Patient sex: F
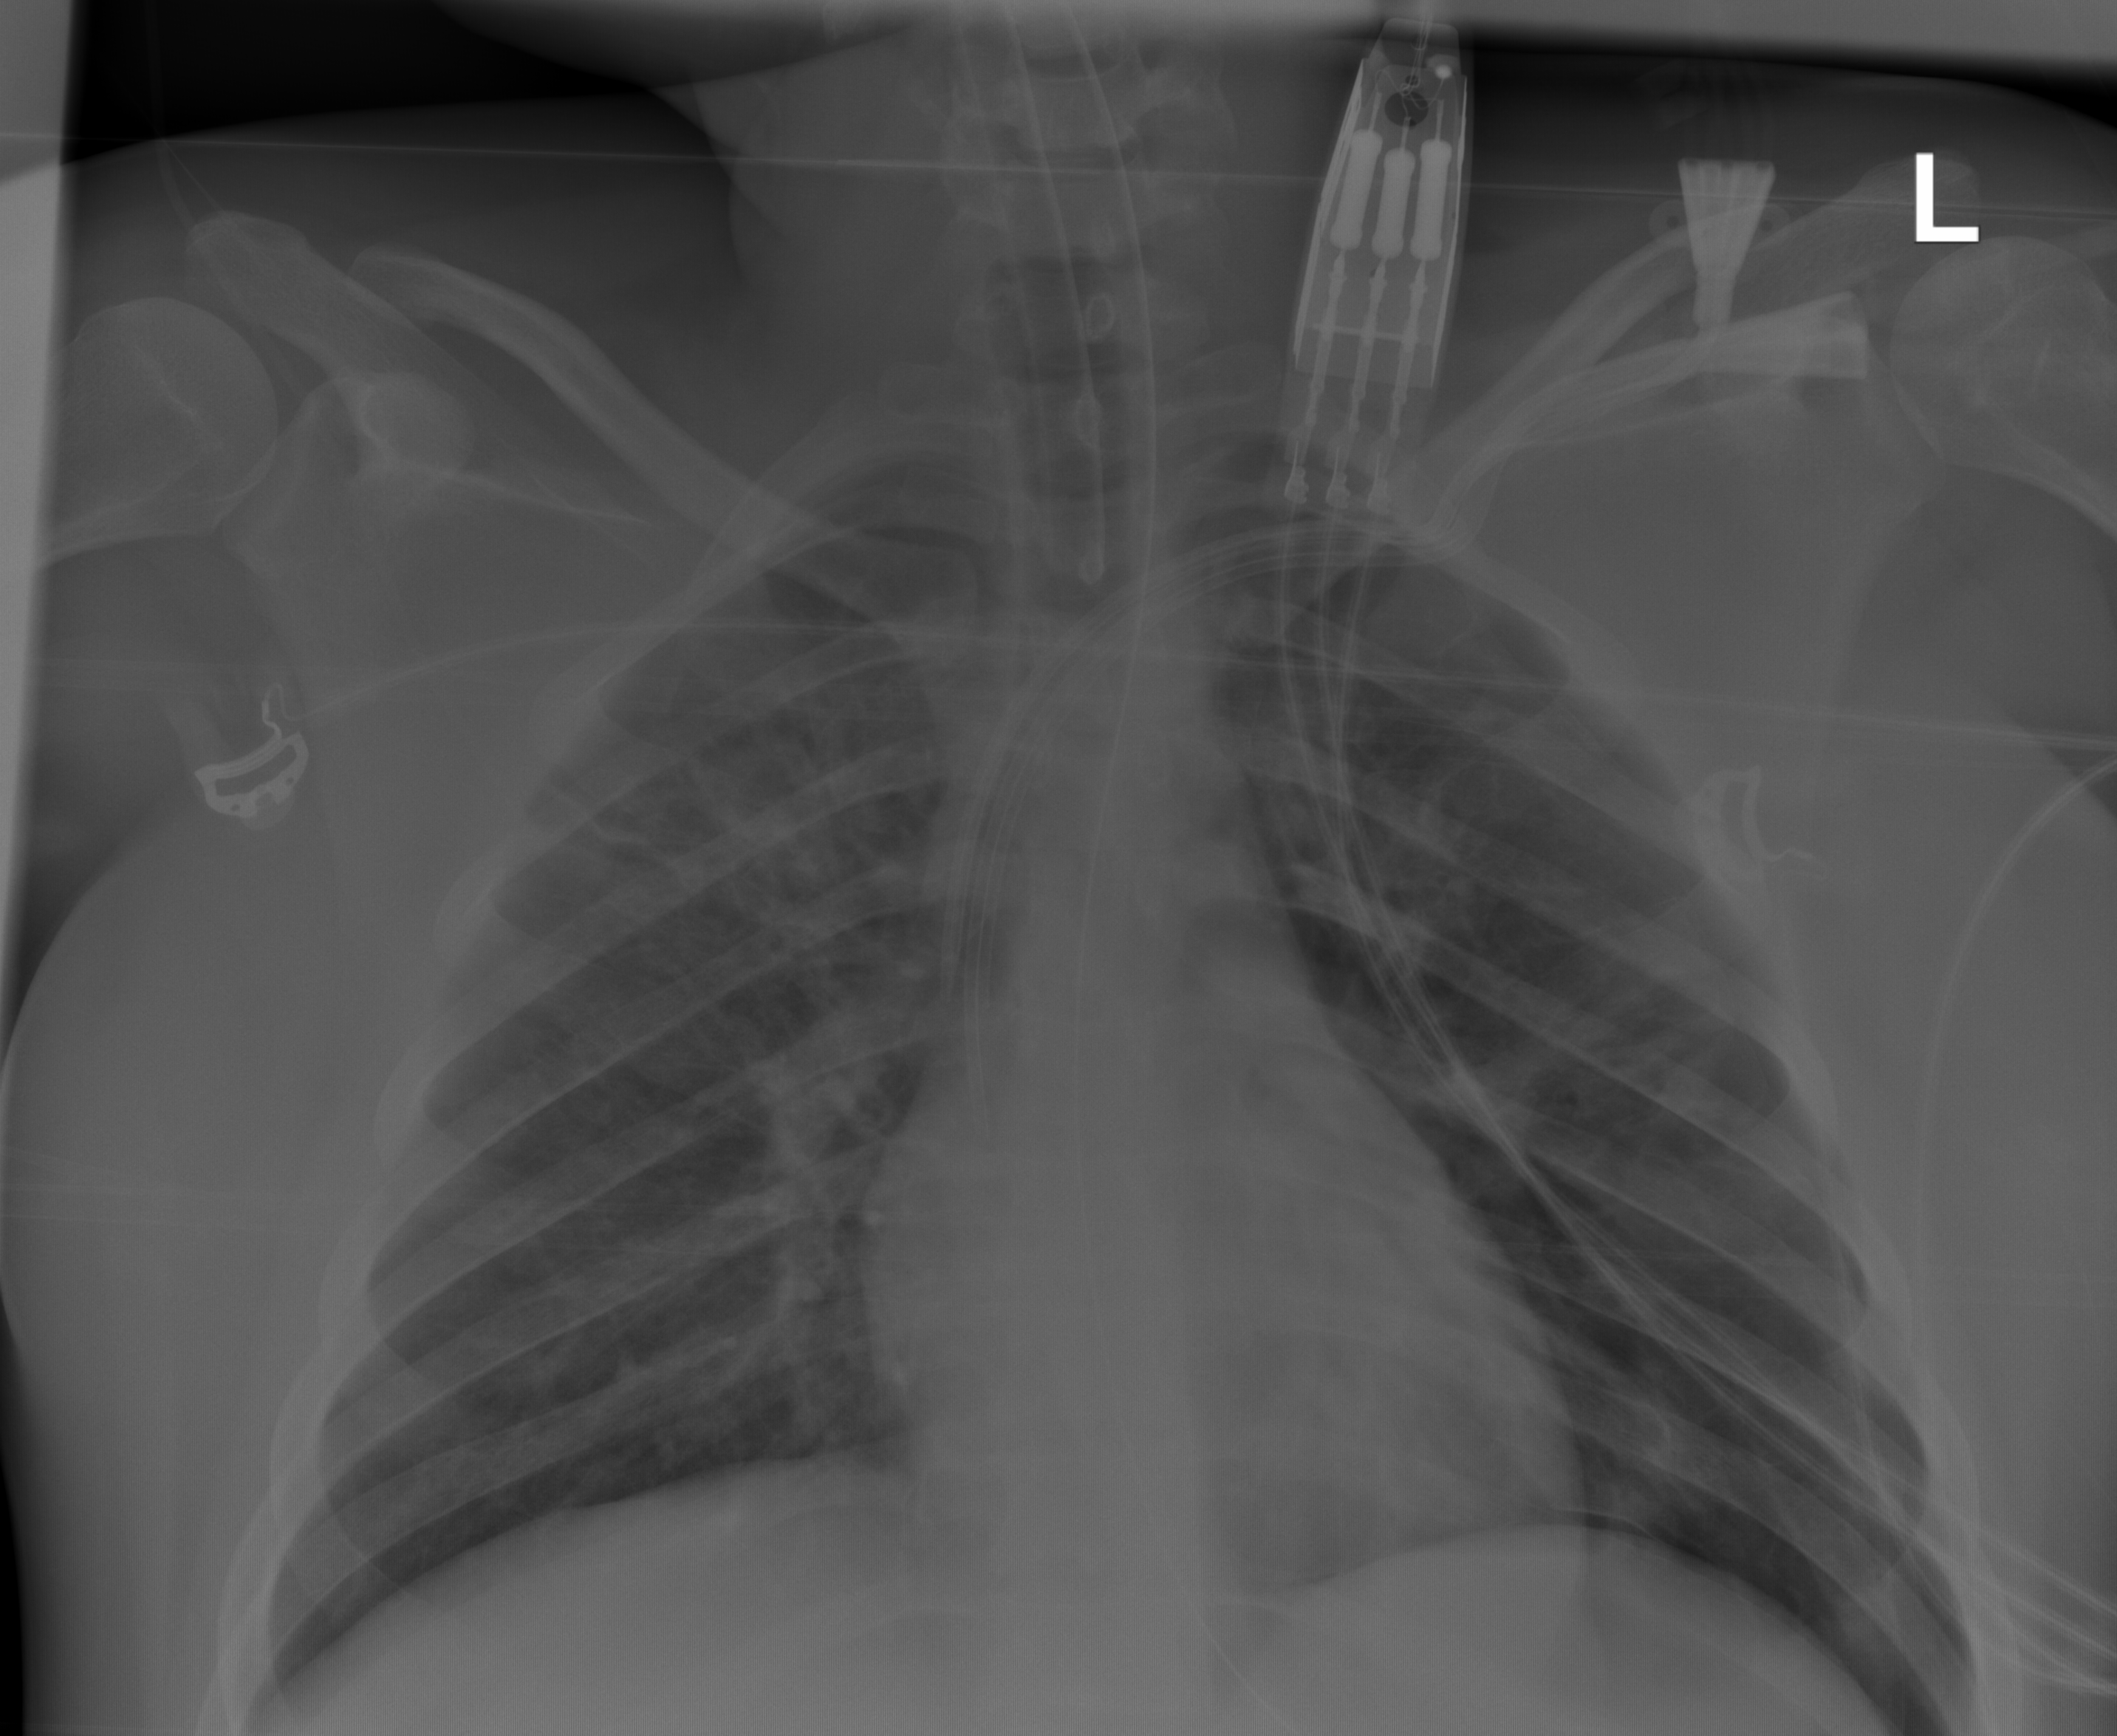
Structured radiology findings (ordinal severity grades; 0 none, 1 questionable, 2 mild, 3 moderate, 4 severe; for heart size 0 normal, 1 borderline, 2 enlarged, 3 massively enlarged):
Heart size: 0
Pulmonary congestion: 0
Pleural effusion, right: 0
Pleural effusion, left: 0
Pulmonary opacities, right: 1
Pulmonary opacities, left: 1
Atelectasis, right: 2
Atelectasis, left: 2